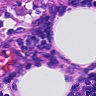
Metastatic tissue present: no